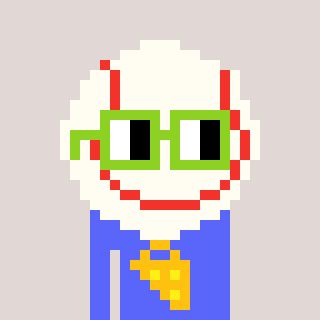
a pixel art character with square light green glasses, a baseball ball-shaped head and a purple-colored body on a warm background